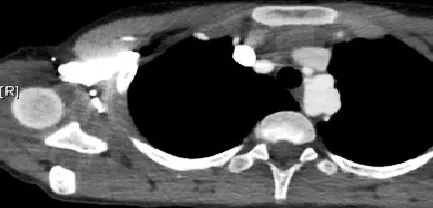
Angioscan showing the saccular aneurysms.
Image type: radiology (ct)